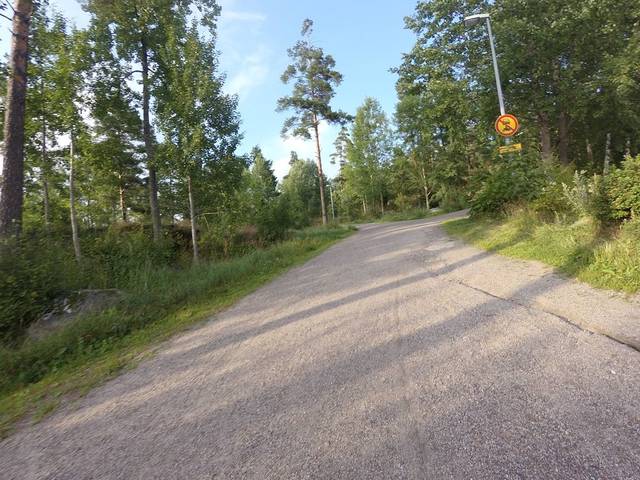
Region: Finland
Coordinates: 60.166, 24.684